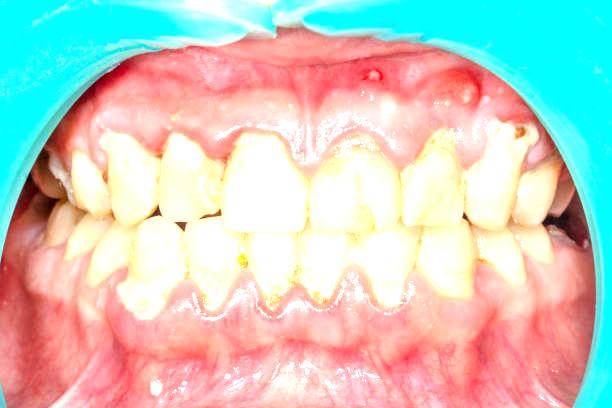
Condition: Calculus